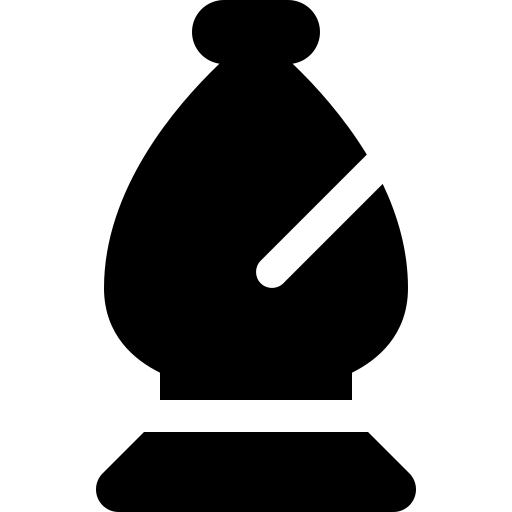
Tags: icon, FontAwesome, fa-icon, solid, chess, bishop